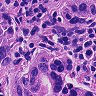
Metastatic tissue present: yes